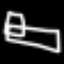
Label: bed